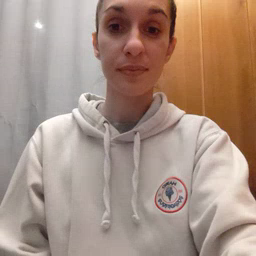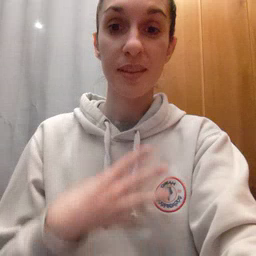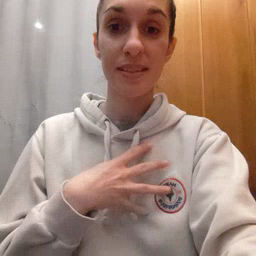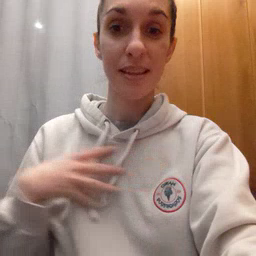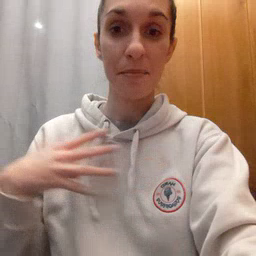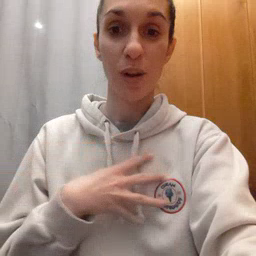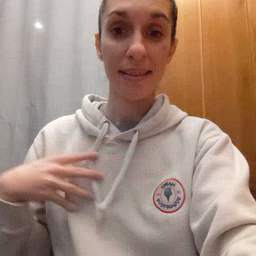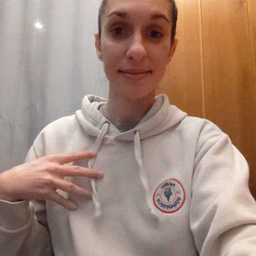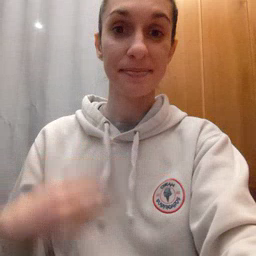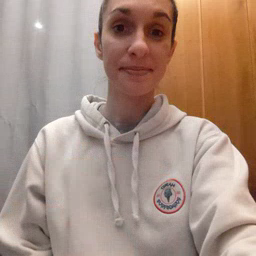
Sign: zebra